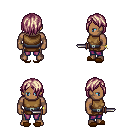
a pixel art fantasy rpg character, male body template, human, dark skin, leather chest armor, magenta pants, white blonde bangs hairstyle, bracelets, brown slippers, dagger, four views (front, back, left, right), 2x2 character sprite sheet, small pixel art, hard edges, no anti-aliasing